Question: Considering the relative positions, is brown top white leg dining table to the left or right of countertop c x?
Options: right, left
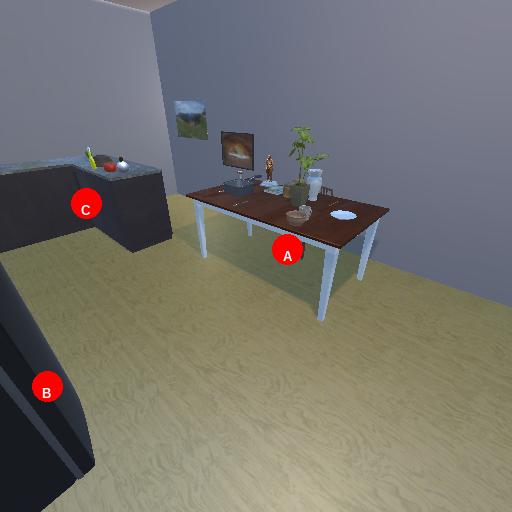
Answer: right